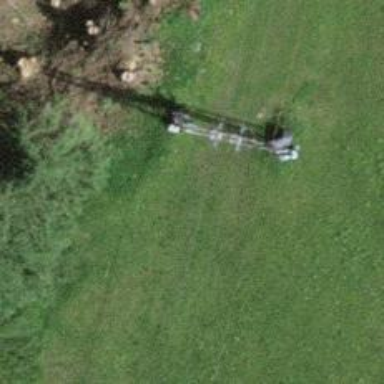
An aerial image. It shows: Pylon for aerialway.